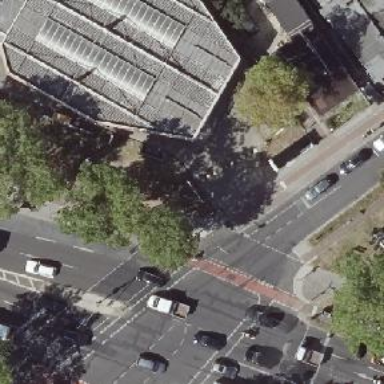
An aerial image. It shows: Crossing with traffic signals.